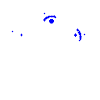
Particle: electron